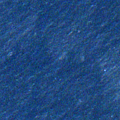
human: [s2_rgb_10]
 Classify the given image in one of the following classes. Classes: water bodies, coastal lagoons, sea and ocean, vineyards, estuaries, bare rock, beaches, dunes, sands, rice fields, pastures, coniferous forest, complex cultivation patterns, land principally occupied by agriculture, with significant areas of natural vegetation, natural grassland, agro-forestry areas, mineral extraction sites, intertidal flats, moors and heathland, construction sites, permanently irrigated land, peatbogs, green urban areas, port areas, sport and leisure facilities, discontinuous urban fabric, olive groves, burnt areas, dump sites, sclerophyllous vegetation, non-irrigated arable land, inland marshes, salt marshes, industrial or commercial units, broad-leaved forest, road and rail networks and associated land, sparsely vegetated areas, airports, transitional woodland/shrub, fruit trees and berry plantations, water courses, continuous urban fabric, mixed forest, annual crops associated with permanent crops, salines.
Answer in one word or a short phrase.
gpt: sea and ocean